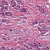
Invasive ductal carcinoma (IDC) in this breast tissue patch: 1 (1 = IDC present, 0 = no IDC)